Question: I have a static library inside my project (I can edit the static library).
I am using 'Copy Files' in the static library and I want to know where can I see the files I copy.
This is my (original :) Copy Files destination.

The files should be located in the main project or in the static library folder?
Any help?
More then this, I would like to clean the copied files, How should I do this?
I am familiar with 'cmd+shift+k' and 'cmd+alt+shift+k'.
Thanks in advance!
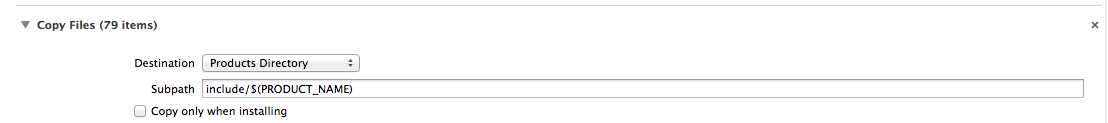
Answer: You need to follow this tutorial on <URL>.
- Build and run your static library.- Go to Products > Right click on it > Show in finder.It will be accessible from your 'Products' folder of your static library. '$include/$(PRODUCT_NAME)' as you can see below. Your app will be linked to this library.
Here's a quick demo focussing on static library. It is not subgrouped in an app as you described, but you should get the idea -